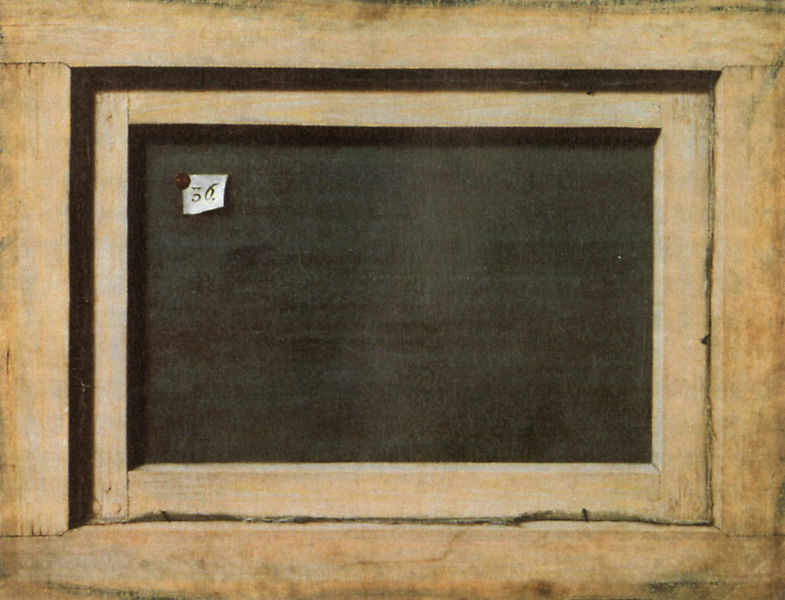
Titel: Rückseite eines Gemäldes
Künstler: Cornelis Norbertus Gijsbrechts
Institution: Kopenhagen, Statens Museum for Kunst
Schlagwörter: gemälde, schatten, weiß, grün, braun, holz, schwarz, beige, malerei, alt, barock, rahmen, bild, blatt, abstrakt, tafel, empty, zahlen, balken, screen, holzrahmen, nagel, naht, foto, fotografie, zettel, rückseite, punkt, leinwand, kaputt, maserung, rissig, fuge, zahl, frame, knick, morsch, frames, dreckig, hinweis, board, schmutzig, verso, canvas, verweis, keilrahmen, recto, nild, 56, 36, ., reißzwecke, price, sticker, reißnagel, verleimt, maserungen, illustion